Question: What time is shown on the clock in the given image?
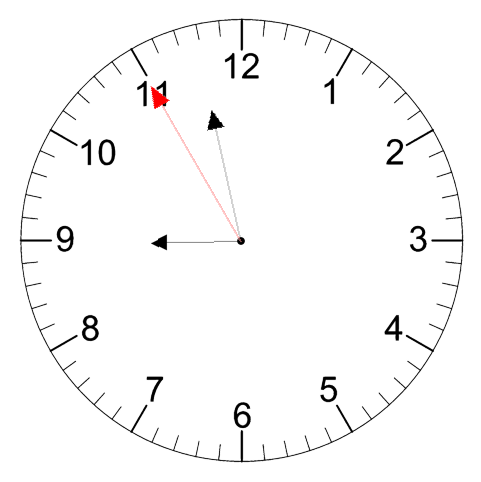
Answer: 08:57:55